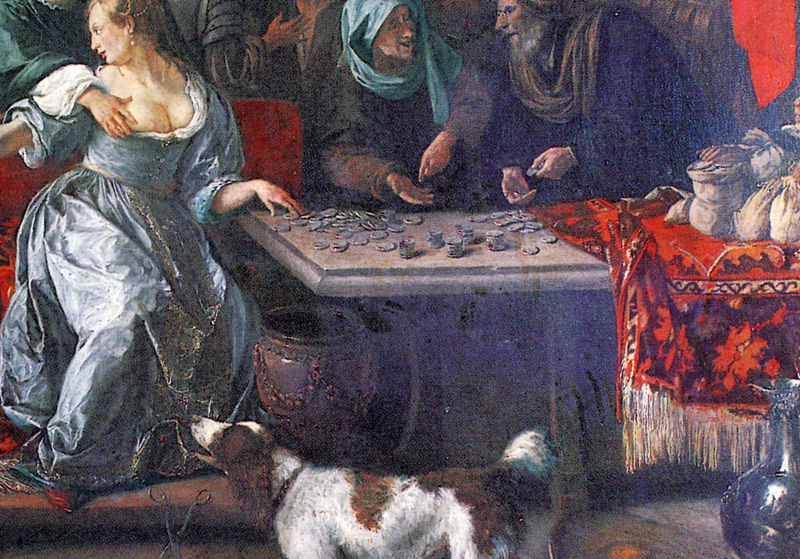
Titel: Samson und Dalila
Künstler: Jan Steen
Institution: Köln, Wallraf-Richartz-Museum
Schlagwörter: blau, hand, mann, nackt, brust, busen, frau, kleid, männer, ohrring, tisch, hund, rot, schal, teppich, bart, silber, stein, hände, krug, vase, brüste, glücksspiel, kopftuch, griff, spiel, schere, geld, brille, dekolltee, münze, ausschnitte, münzen, detailansicht, r, zahltag